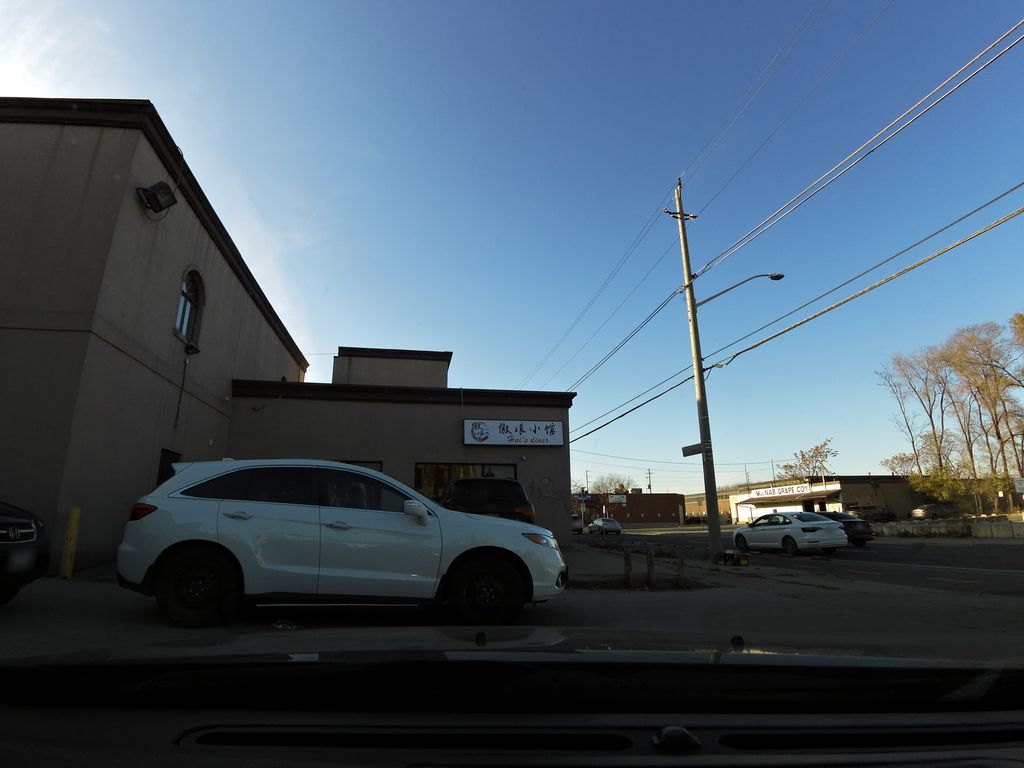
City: hamilton